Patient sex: F
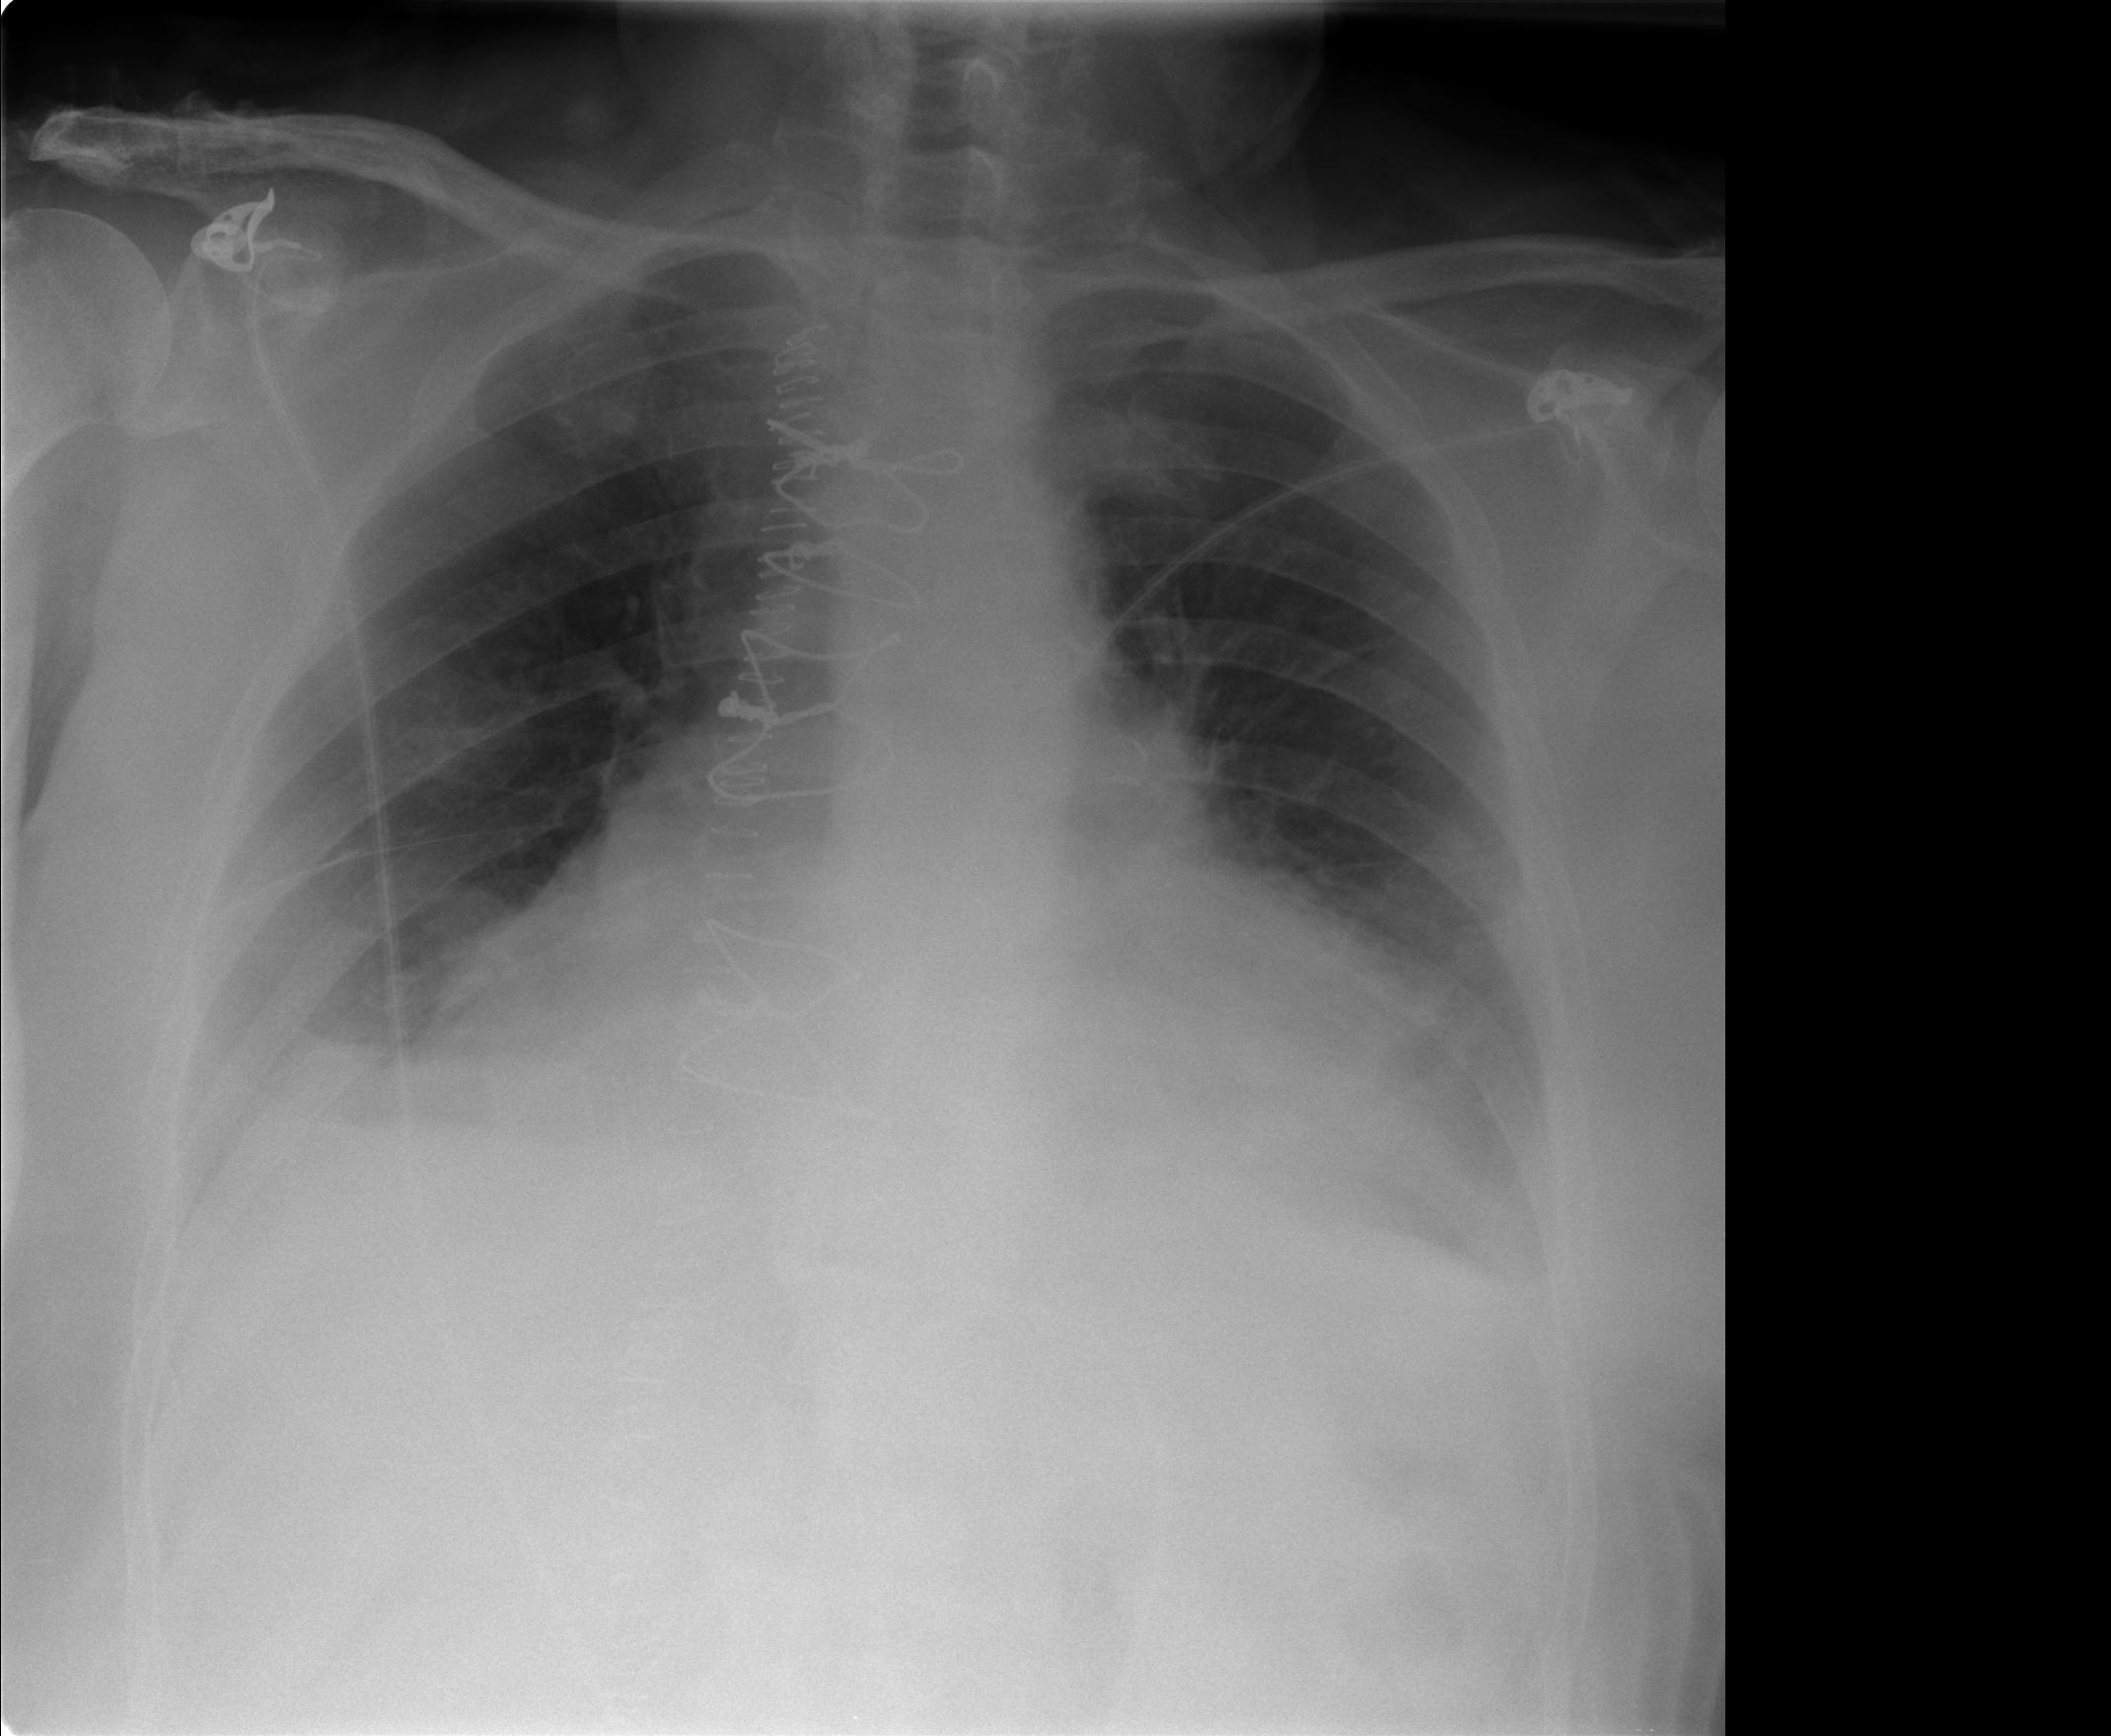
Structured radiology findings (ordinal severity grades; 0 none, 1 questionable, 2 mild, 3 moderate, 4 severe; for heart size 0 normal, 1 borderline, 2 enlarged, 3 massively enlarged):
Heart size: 3
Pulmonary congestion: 0
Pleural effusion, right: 2
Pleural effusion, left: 2
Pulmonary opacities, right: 0
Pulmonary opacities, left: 0
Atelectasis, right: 2
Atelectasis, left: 2